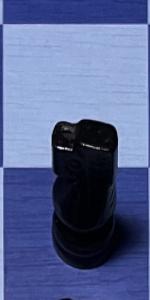
Label: Knight_Black